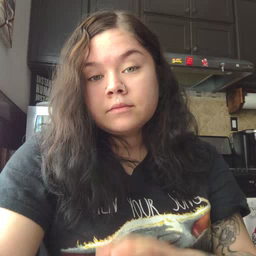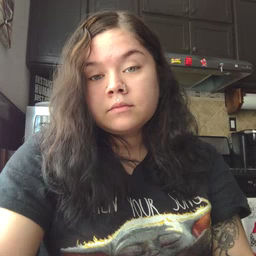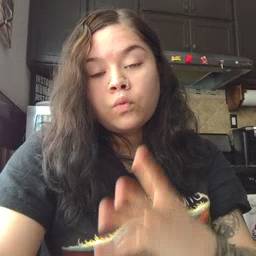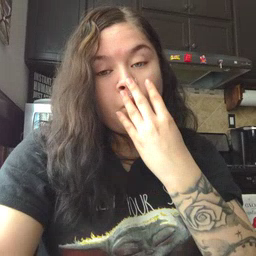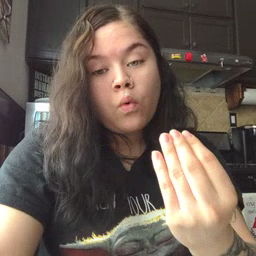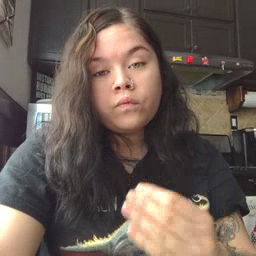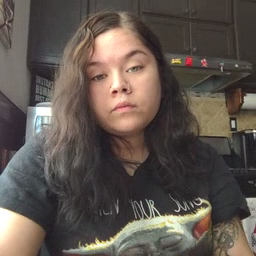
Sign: wolf